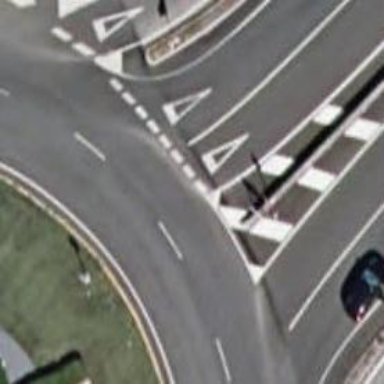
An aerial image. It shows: Road with "give way" sign.